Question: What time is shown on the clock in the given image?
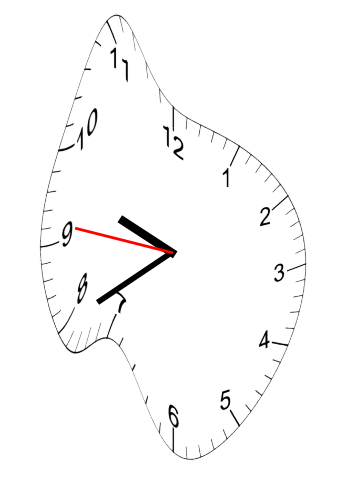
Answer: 09:39:46